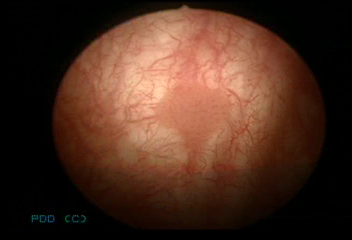
Modality: WLC
Class: Malignant
Subclass: LowGradePapillary
Lesion: L1
Stage: Ta
Morphology: Papillary
Bladder cancer association: Yes
Annotated structures: Tumor